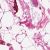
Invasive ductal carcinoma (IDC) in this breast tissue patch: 0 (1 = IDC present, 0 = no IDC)